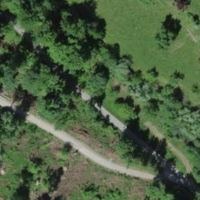
EUNIS habitat code: 24
Species observed at this site:
Epilobium hirsutum
Alnus glutinosa
Rana temporaria